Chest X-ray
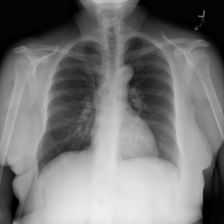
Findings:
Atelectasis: positive
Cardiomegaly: negative
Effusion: negative
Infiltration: negative
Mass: negative
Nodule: negative
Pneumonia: negative
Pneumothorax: negative
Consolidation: negative
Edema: negative
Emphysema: negative
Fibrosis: negative
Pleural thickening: negative
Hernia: negative